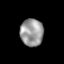
Tissue: lung
Cell type: Endothelial cells
Senescence score: 0.5985
Nuclear area (px): 621
Mean DAPI intensity: 153.425